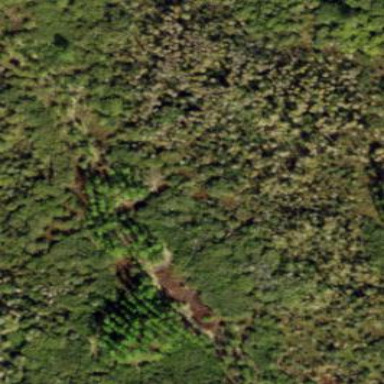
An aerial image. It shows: Forest dominated by needle-leaved trees.